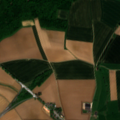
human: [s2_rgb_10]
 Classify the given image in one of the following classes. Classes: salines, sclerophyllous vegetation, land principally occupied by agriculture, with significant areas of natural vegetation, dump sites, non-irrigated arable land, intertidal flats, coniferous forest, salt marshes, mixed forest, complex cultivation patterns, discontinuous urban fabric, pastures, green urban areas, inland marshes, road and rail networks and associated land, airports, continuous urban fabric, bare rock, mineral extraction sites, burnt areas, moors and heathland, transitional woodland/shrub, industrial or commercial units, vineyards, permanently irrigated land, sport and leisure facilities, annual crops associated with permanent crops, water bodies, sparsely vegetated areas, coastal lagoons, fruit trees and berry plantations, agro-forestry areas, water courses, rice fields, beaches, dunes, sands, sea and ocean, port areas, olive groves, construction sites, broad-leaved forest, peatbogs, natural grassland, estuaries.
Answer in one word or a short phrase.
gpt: discontinuous urban fabric, non-irrigated arable land, pastures, broad-leaved forest